Interaction volume radius: 5 \u00c5
Interaction volume height: 15 \u00c5
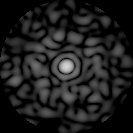
Disorder parameter: 0.7447